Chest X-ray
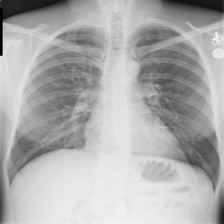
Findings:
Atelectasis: negative
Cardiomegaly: negative
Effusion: negative
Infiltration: negative
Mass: negative
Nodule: negative
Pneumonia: negative
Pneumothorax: negative
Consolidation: negative
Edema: negative
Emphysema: negative
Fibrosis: negative
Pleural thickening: negative
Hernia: negative